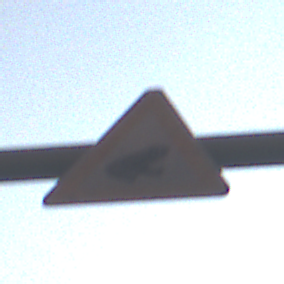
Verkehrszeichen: AmphibienwanderungLinks
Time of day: MorningAfternoon
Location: Outdoor (Urban)
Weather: Clear
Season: NotSpecified
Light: Natural